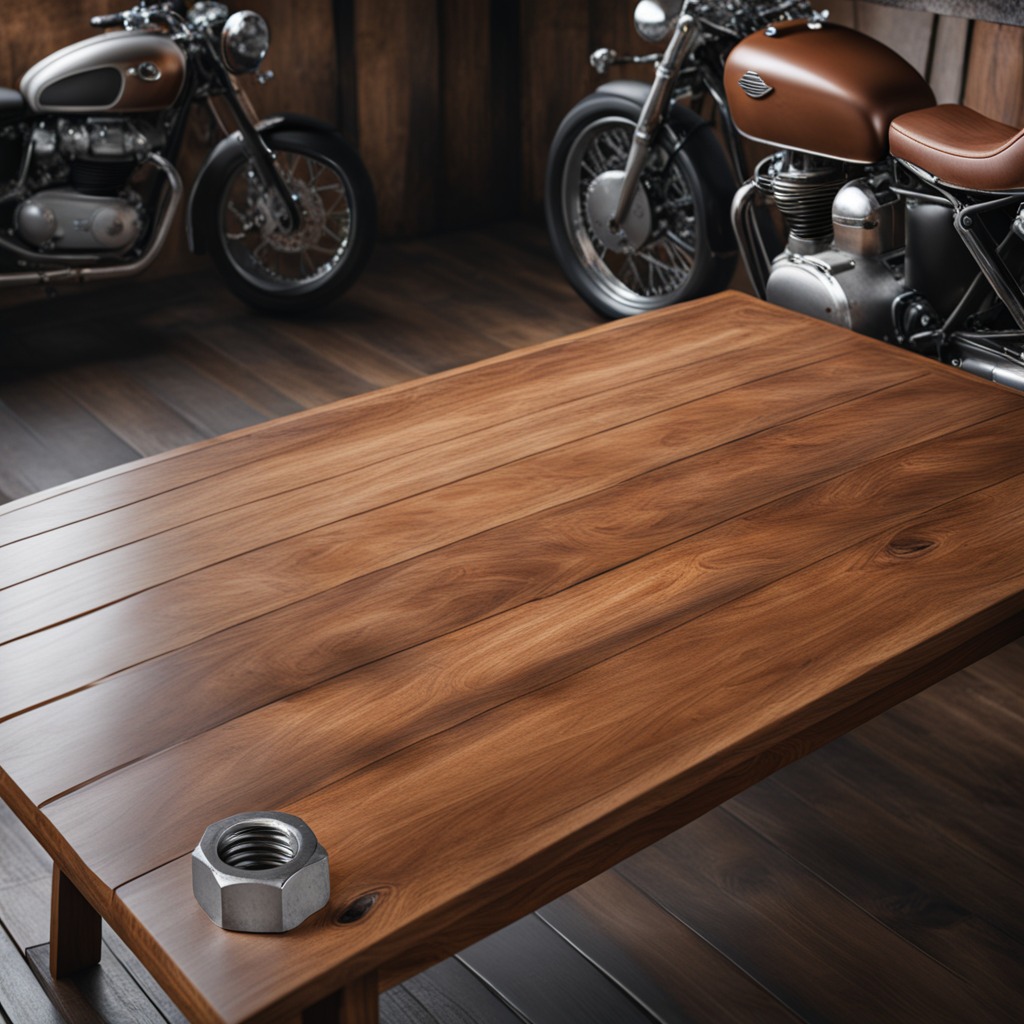
A metal nut is lying on the wooden table in a vintage motorcycle garage.